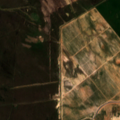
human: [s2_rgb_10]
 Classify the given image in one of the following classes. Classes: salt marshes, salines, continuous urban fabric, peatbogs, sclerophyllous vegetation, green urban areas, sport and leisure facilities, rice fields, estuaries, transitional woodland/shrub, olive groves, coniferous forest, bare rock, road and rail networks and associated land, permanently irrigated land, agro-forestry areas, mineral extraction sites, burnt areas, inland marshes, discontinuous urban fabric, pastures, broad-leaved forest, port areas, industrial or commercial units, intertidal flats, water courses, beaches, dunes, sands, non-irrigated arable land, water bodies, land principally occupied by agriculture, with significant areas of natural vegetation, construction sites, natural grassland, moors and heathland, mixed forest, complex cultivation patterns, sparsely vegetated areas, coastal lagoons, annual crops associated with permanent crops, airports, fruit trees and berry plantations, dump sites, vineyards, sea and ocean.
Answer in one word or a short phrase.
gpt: non-irrigated arable land, permanently irrigated land, pastures, transitional woodland/shrub